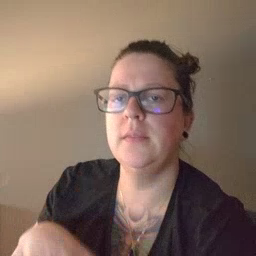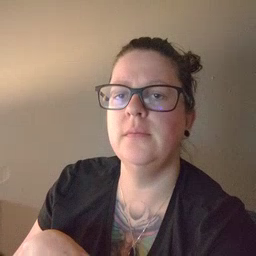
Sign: hot